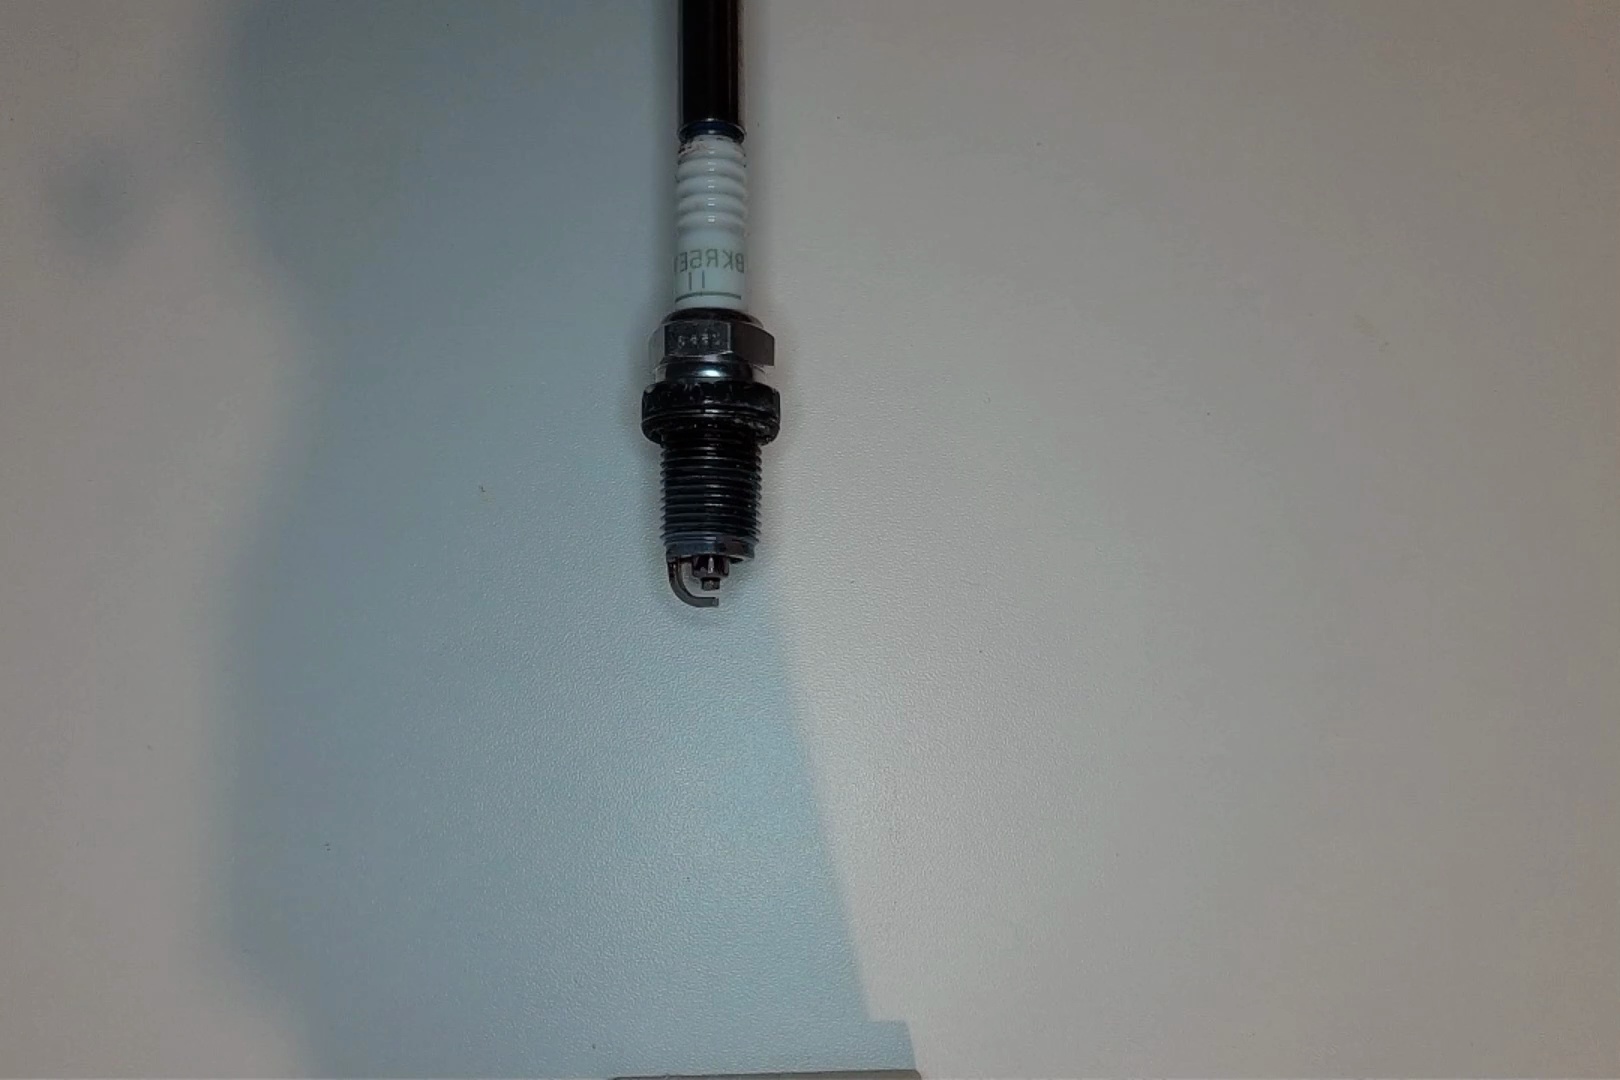
Label: anomaly